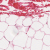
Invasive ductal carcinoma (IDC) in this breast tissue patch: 0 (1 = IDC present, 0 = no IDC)